Field crop: maize
Growth stage: 2
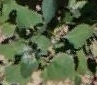
Species: chenopodium